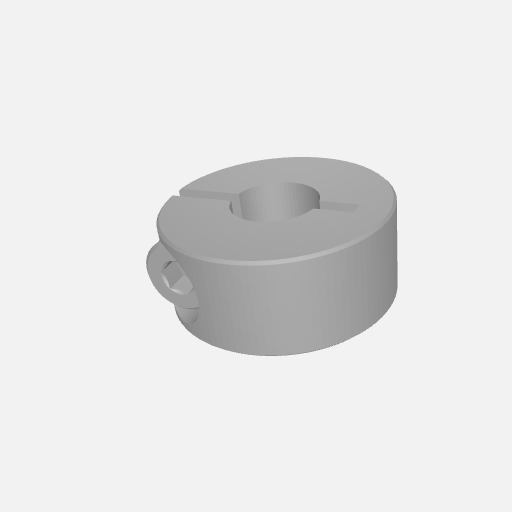
Part: ClampingCollar8ID